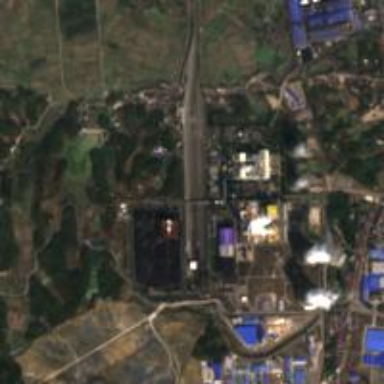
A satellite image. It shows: Industrial area with coal power plant.